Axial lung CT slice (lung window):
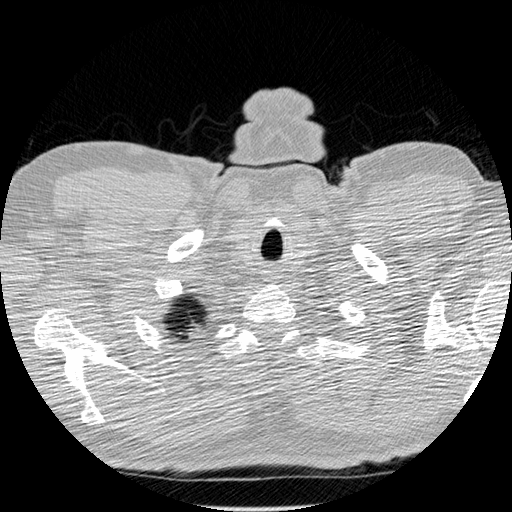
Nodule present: no